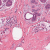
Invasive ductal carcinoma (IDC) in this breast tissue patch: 0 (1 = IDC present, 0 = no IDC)